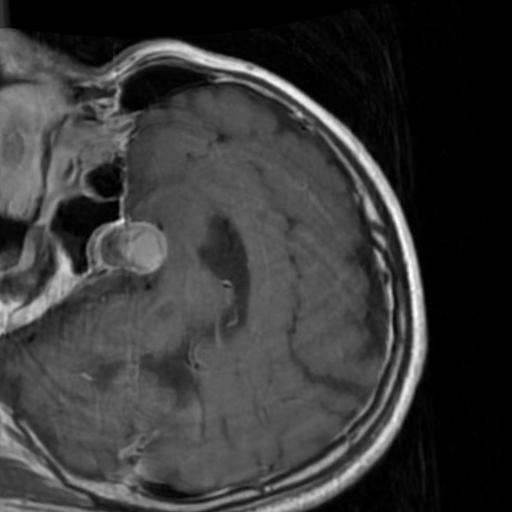
Label: brain_tumor